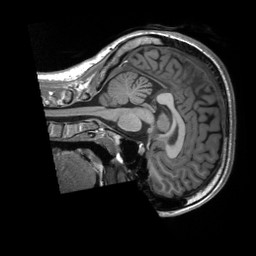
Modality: T1w
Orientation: sagittal
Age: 29
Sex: female
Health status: ill
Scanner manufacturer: siemens
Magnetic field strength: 3 T
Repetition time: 2.3 s
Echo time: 0.00232 s